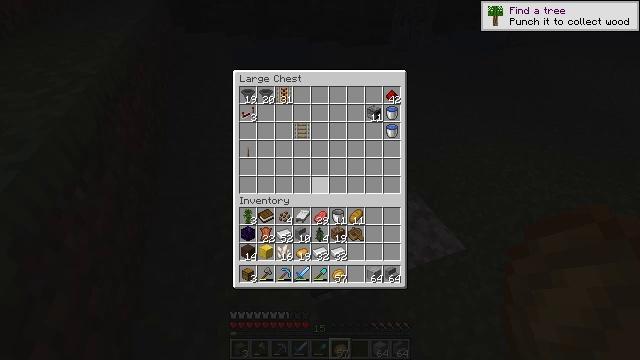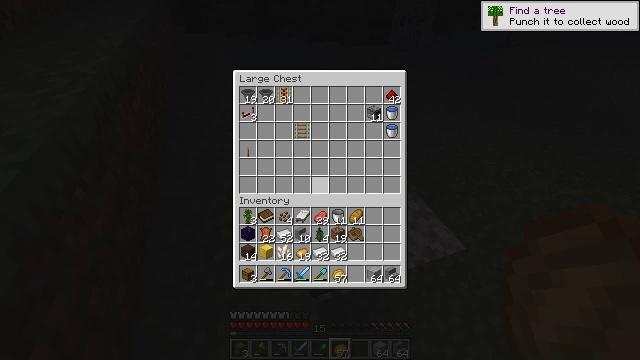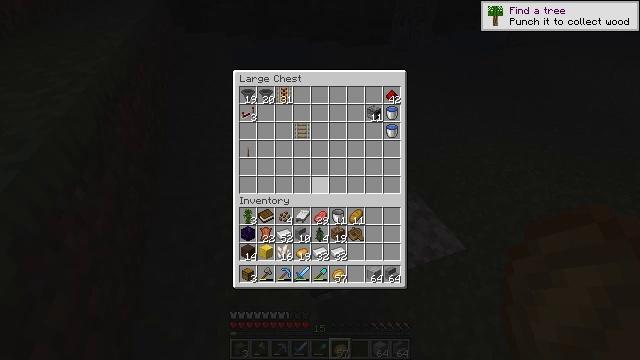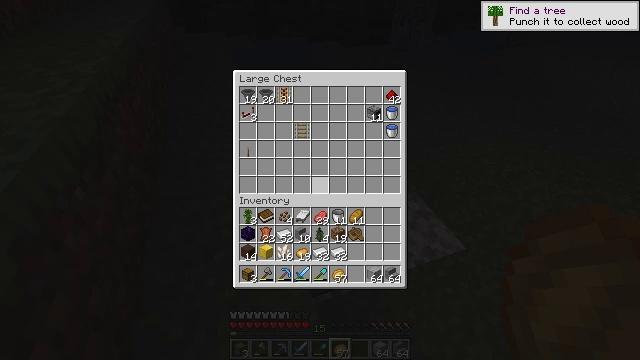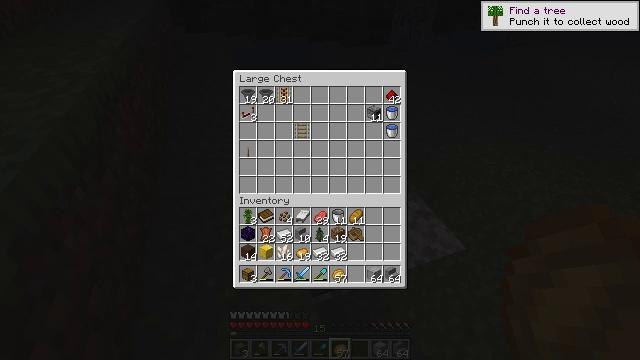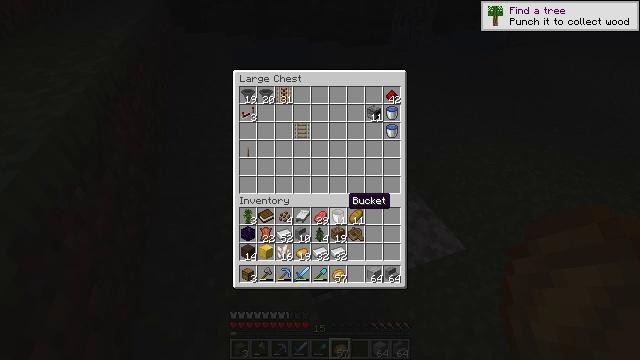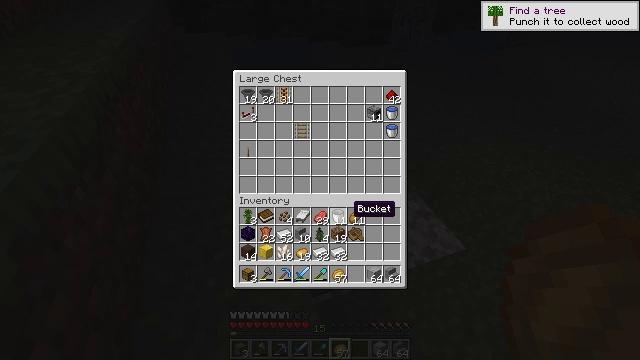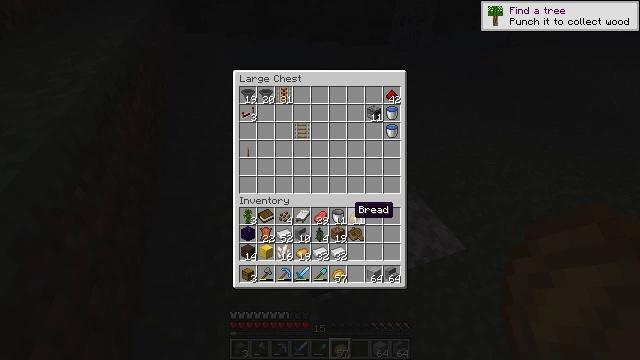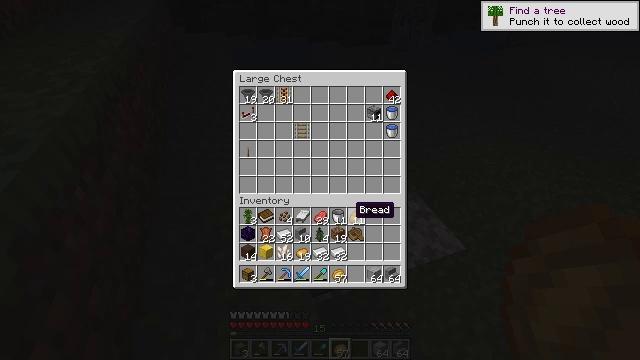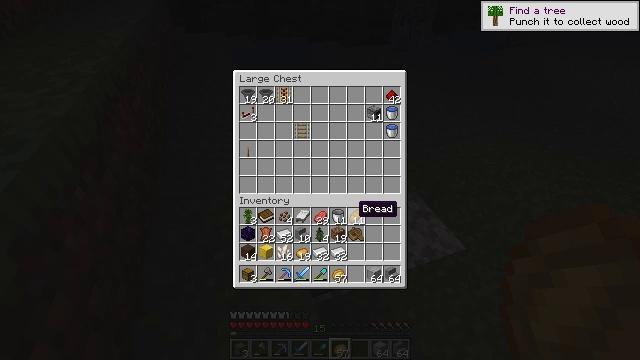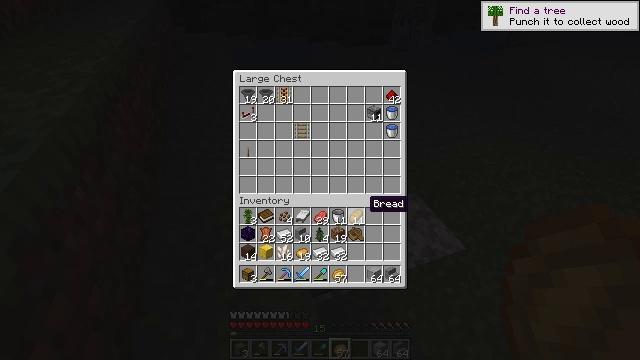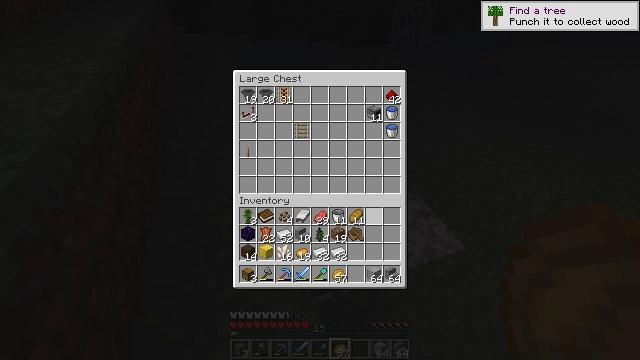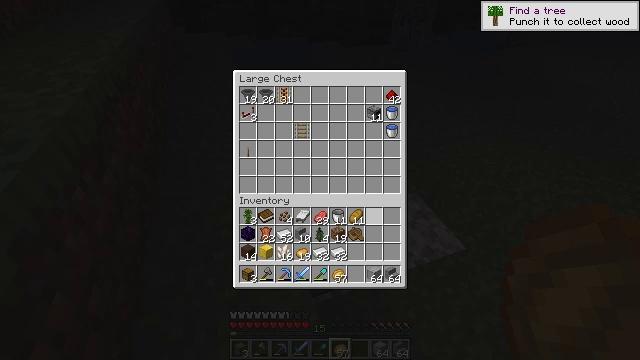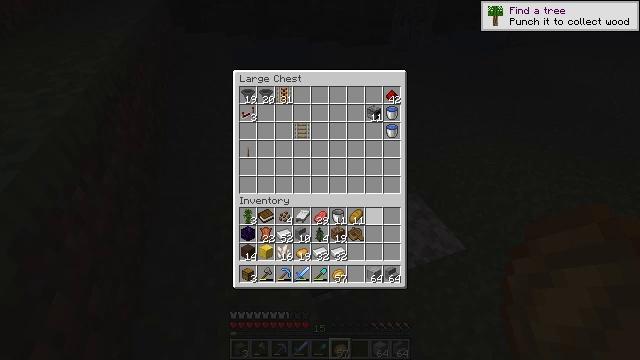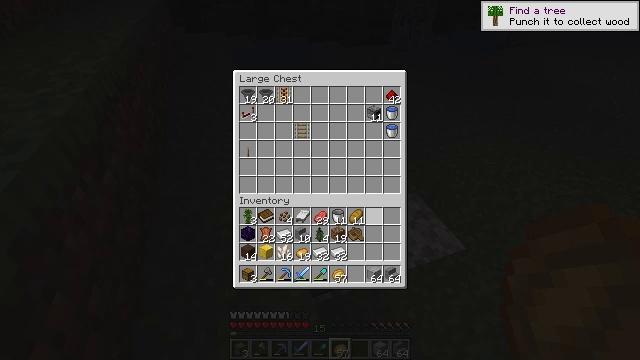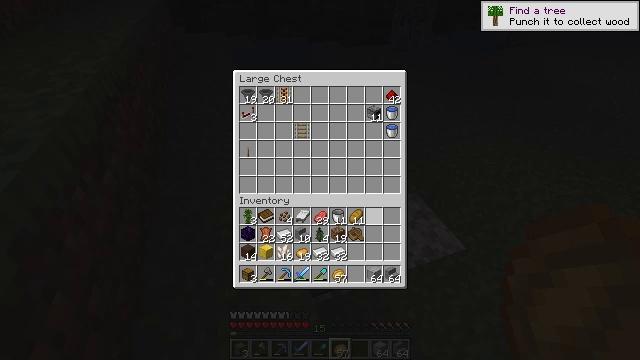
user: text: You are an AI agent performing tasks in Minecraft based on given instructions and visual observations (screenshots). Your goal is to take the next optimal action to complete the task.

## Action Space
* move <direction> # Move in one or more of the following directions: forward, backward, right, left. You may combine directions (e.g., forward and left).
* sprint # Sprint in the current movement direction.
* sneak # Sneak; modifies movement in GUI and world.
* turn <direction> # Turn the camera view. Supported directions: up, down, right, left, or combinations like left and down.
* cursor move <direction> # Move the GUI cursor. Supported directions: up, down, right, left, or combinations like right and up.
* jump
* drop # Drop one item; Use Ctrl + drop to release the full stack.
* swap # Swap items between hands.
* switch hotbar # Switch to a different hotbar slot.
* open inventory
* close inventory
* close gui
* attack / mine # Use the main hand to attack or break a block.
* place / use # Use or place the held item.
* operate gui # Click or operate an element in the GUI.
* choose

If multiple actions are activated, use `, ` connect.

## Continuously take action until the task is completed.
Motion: motion action
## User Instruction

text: Remove a baked potato from the inventory.
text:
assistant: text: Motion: no_op
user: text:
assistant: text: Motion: no_op
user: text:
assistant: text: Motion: no_op
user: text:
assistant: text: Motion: turn right and down
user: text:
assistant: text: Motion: turn down
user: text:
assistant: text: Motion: turn down
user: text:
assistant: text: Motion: no_op
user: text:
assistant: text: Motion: no_op
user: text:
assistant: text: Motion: no_op
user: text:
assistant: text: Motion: turn right
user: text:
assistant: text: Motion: turn right
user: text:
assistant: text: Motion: no_op
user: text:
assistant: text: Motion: no_op
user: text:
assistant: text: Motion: no_op
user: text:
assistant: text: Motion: no_op
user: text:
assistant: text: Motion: no_op
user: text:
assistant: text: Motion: no_op
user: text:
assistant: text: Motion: no_op
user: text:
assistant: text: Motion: no_op
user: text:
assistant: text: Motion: no_op
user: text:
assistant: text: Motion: turn up
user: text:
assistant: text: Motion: turn up
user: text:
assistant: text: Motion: no_op
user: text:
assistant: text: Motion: no_op
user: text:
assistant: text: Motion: no_op
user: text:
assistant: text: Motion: no_op
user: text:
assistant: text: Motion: no_op
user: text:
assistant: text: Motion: no_op
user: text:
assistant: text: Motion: no_op
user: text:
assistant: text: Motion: no_op